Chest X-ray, PA view. Patient: 45 years old, sex M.
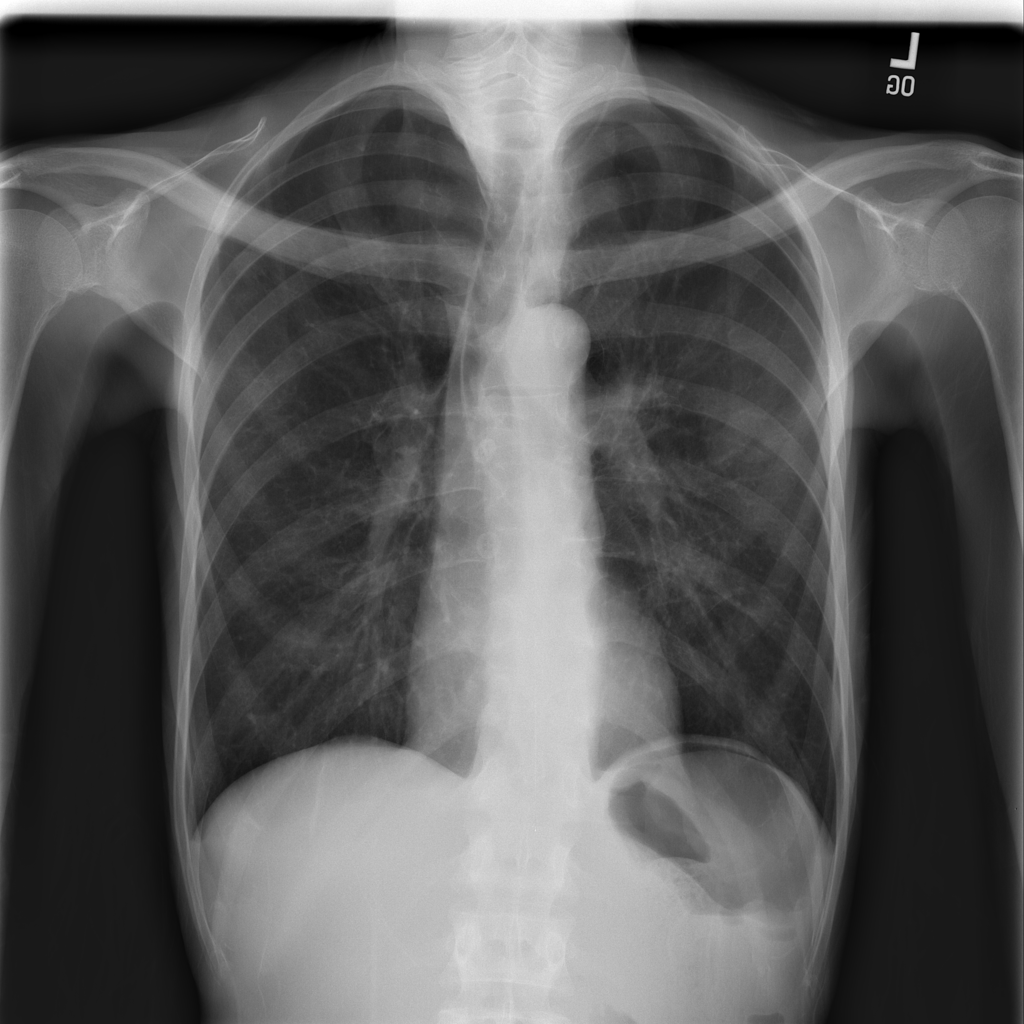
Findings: Infiltration